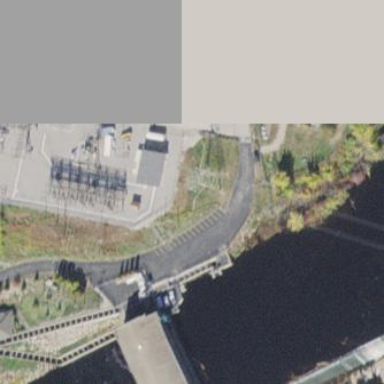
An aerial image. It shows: Distribution level power substation.